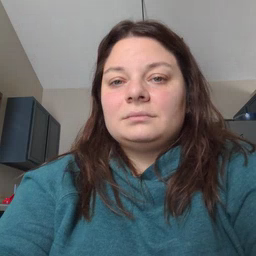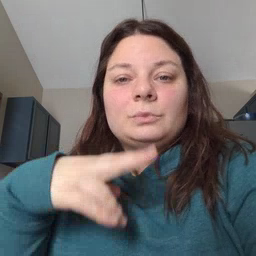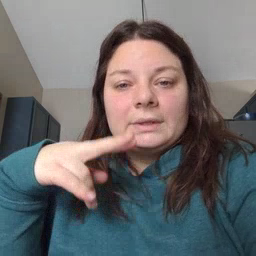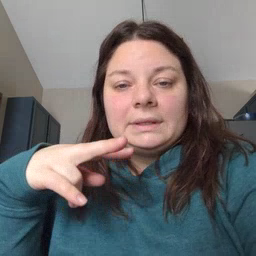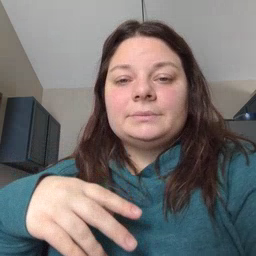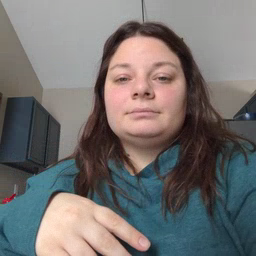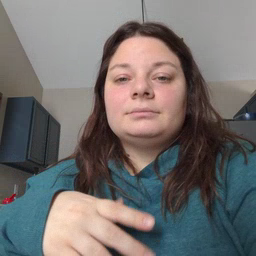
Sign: read